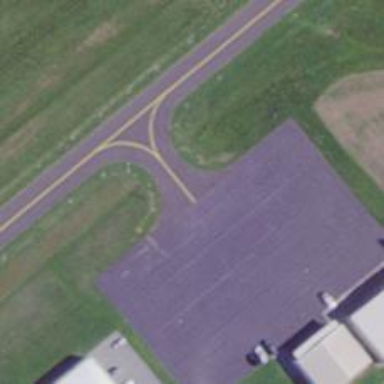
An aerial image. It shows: Image of taxiway at airport.